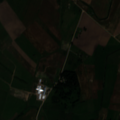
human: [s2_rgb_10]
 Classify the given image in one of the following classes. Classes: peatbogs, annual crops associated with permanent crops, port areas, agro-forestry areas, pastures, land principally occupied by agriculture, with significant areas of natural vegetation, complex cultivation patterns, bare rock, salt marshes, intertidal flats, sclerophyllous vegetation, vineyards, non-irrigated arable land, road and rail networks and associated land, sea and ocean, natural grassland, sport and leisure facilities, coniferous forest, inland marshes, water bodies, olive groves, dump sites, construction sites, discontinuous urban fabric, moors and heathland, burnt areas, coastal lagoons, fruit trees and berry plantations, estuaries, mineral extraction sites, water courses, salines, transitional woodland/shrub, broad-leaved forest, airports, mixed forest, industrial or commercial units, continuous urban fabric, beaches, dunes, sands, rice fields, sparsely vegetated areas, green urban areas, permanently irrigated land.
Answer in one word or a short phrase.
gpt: non-irrigated arable land, pastures, complex cultivation patterns, land principally occupied by agriculture, with significant areas of natural vegetation